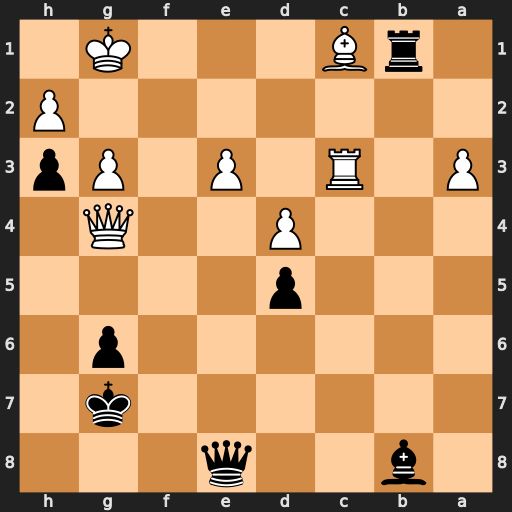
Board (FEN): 1b2q3/6k1/6p1/3p4/3P2Q1/P1R1P1Pp/7P/1rB3K1
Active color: b
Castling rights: -
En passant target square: -
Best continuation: Rxc1+ Rxc1 Qxe3+ Kf1 Qxc1+